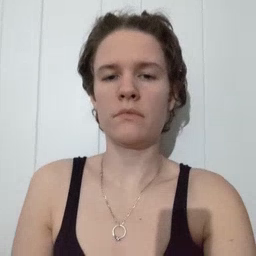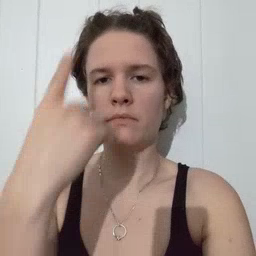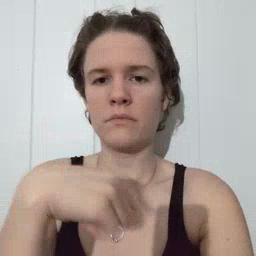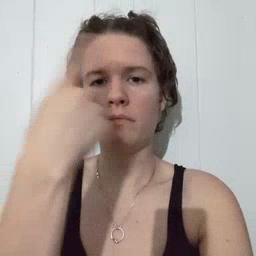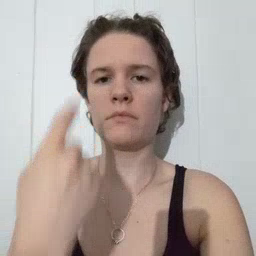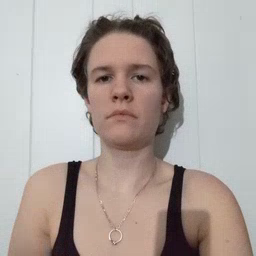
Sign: look